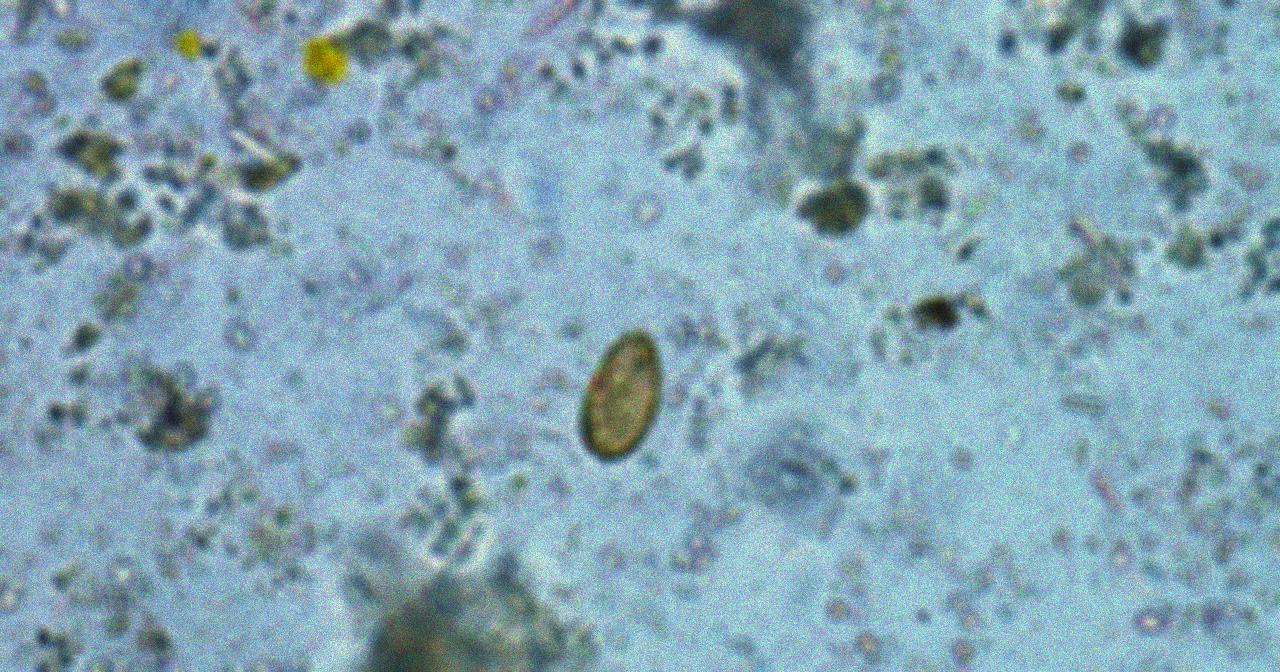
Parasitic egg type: Opisthorchis viverrine